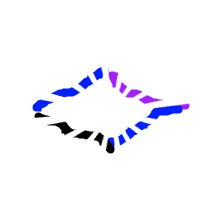
Shape: rhombus